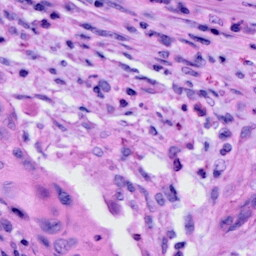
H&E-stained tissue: Cervix